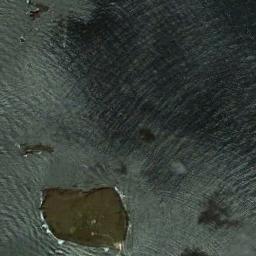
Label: island